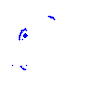
Particle: kaon